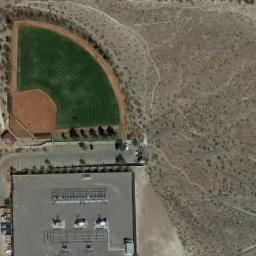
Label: baseball_diamond